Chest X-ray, AP view. Patient: 70 years old, sex M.
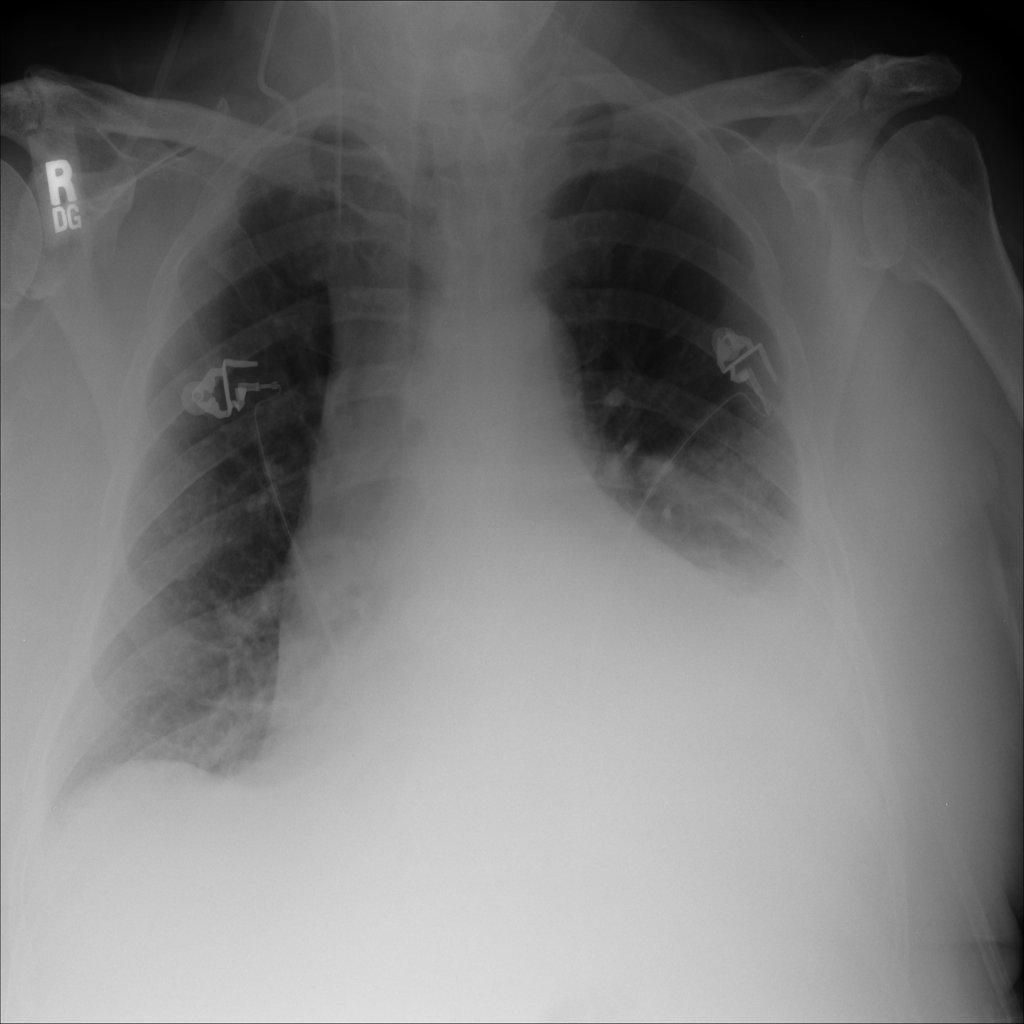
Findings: Atelectasis, Effusion